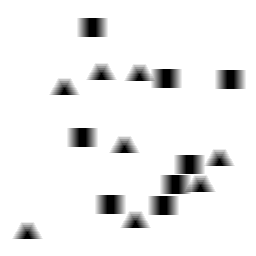
Squares: 8
Triangles: 8
Stars: 0
Total shapes: 16